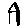
Label: house